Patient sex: F
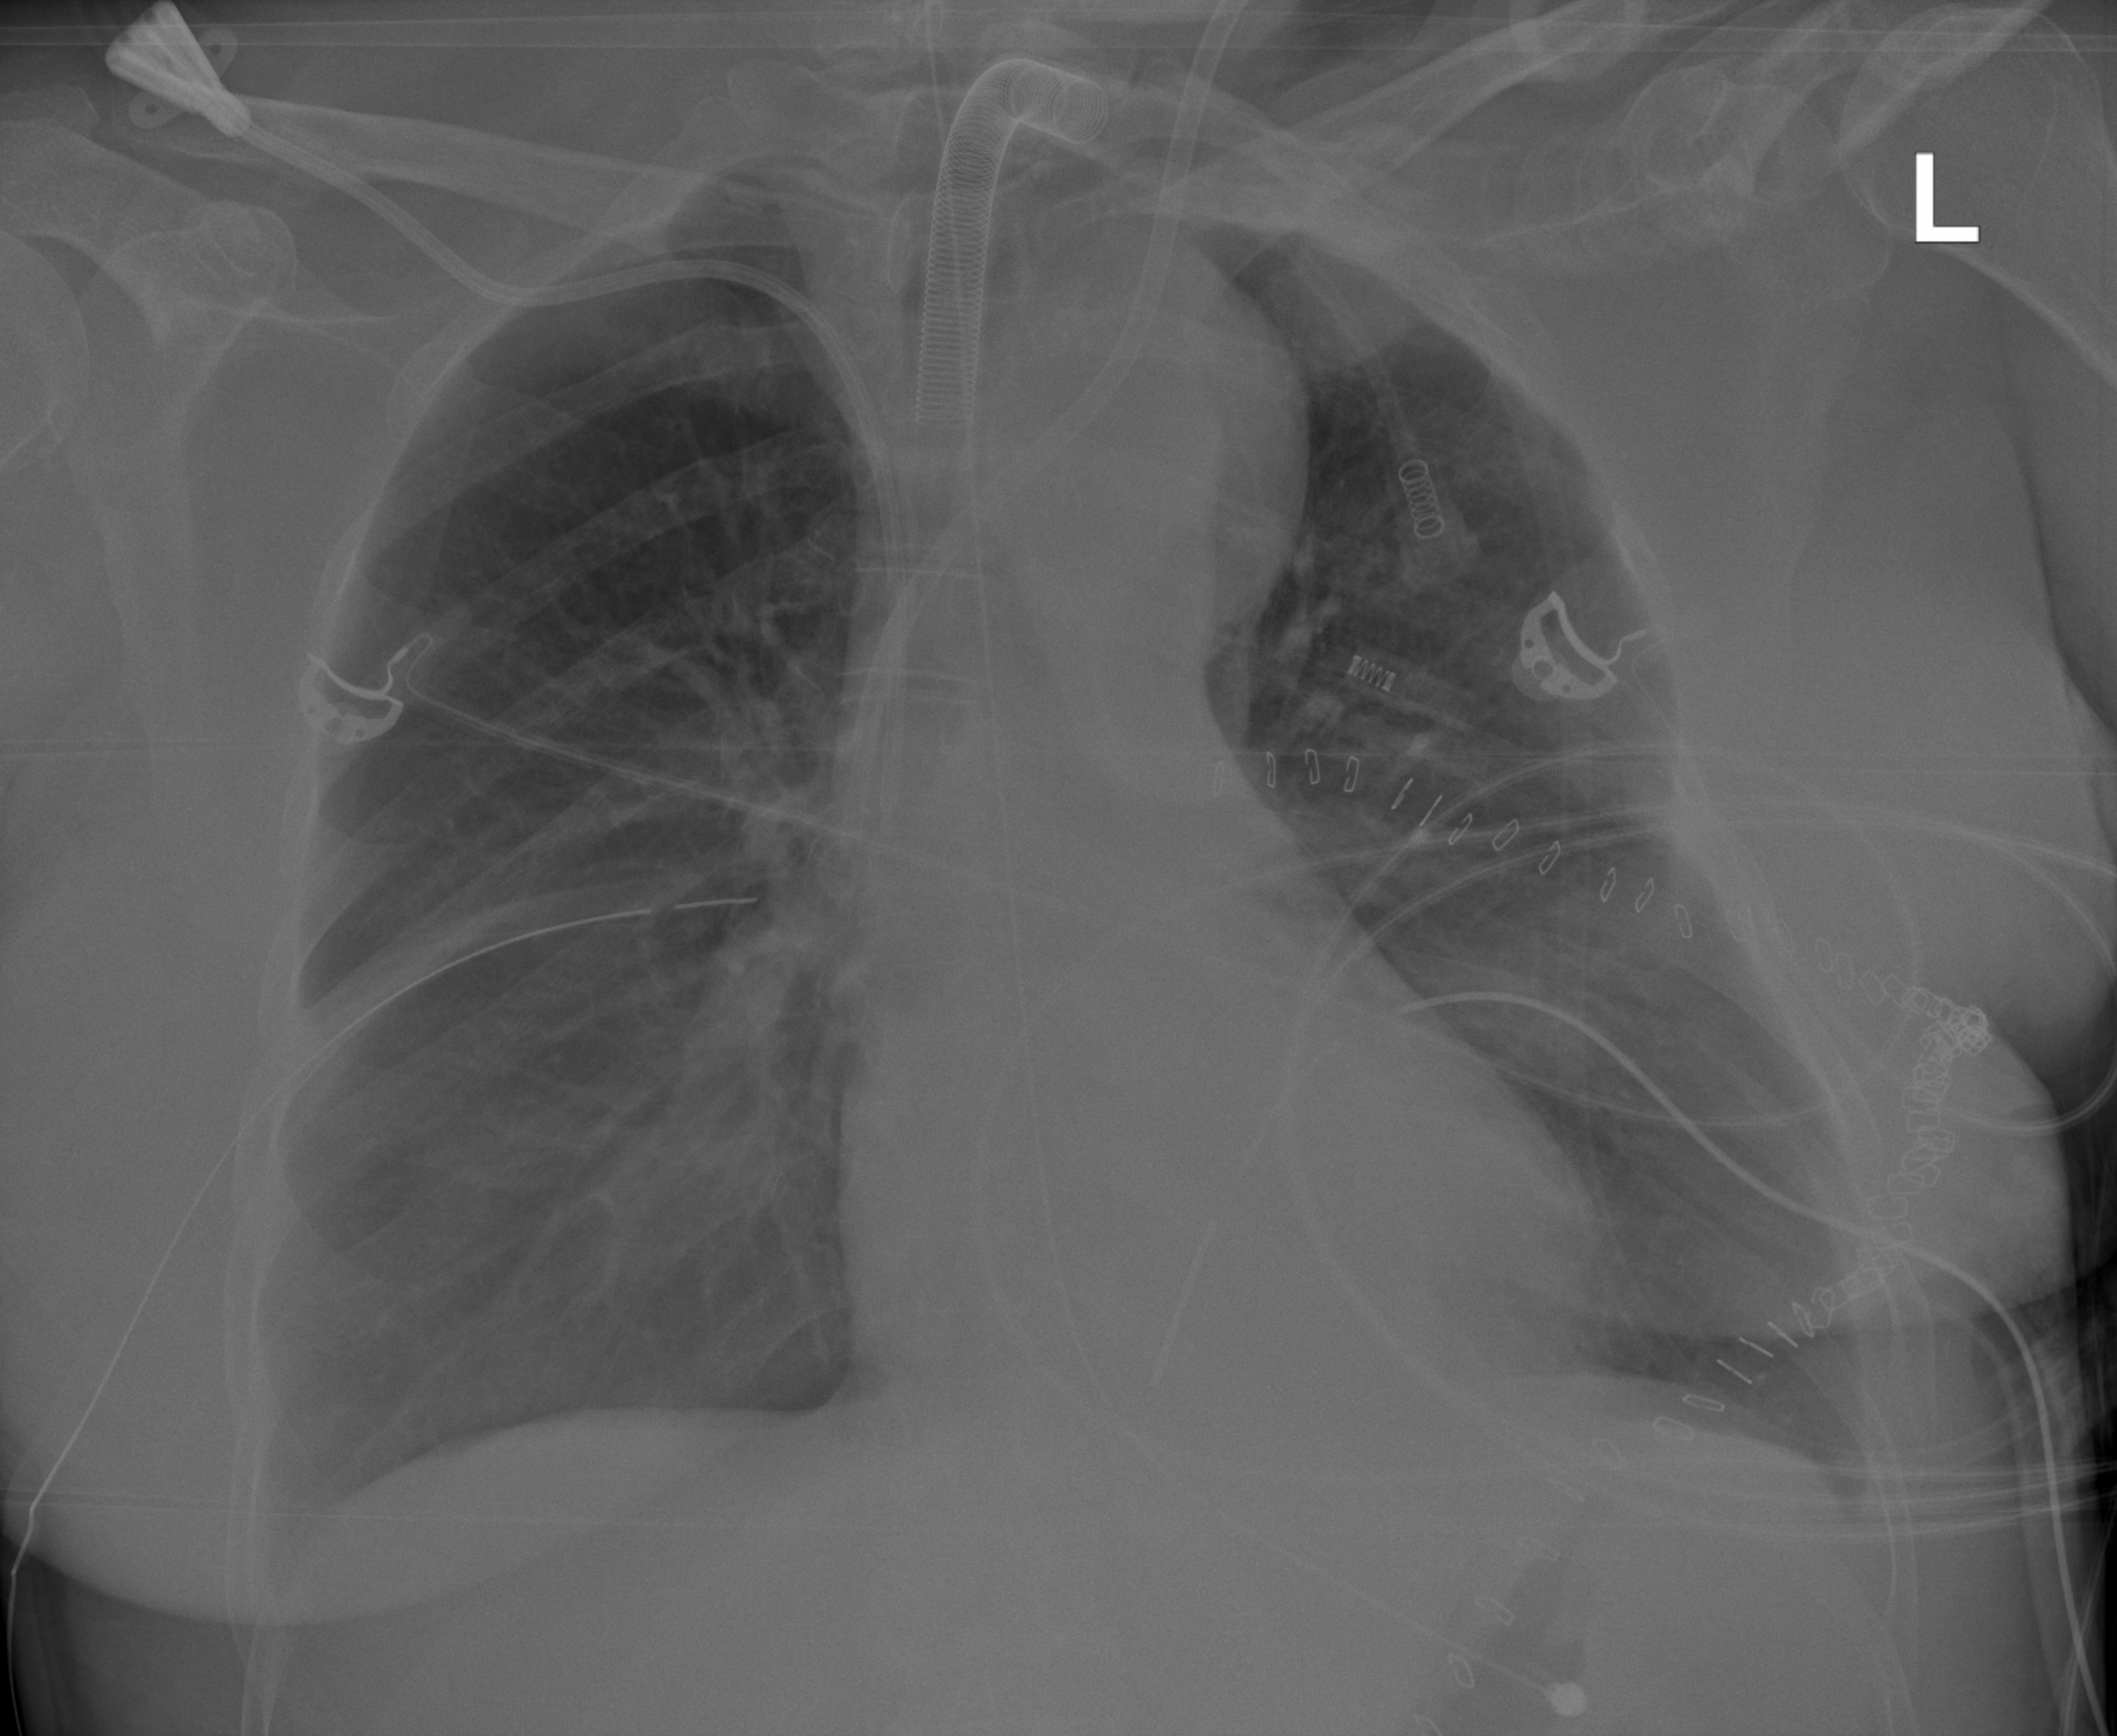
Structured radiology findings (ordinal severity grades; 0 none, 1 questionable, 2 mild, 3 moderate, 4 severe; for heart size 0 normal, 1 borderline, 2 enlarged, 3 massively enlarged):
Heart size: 0
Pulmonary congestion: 0
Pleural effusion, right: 0
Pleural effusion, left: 1
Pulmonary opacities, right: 0
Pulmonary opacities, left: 0
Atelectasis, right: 0
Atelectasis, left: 2